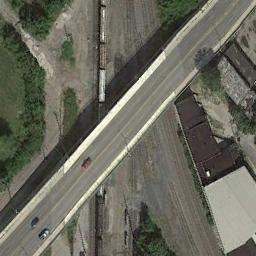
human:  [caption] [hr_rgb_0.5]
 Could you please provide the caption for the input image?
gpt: Several cars are on the overpass .

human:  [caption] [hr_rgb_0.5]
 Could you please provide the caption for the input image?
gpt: The overpass is next to some houses and trees .

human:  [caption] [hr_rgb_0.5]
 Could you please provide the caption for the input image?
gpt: This overpass intersects the road at right angle .

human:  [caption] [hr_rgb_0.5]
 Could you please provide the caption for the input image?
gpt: There are some green lawns and buildings beside the overpass .